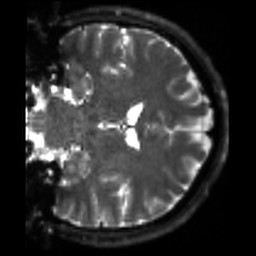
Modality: sbref
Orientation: coronal
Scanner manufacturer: siemens
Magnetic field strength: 3 T
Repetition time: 4 s
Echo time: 0.0594 s